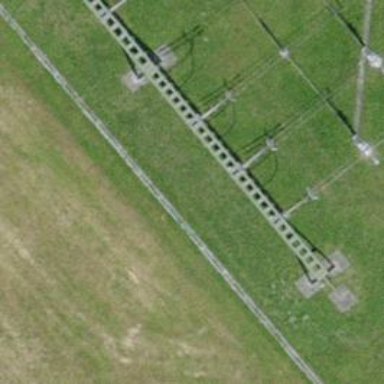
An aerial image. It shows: Insulator used in power equipment.